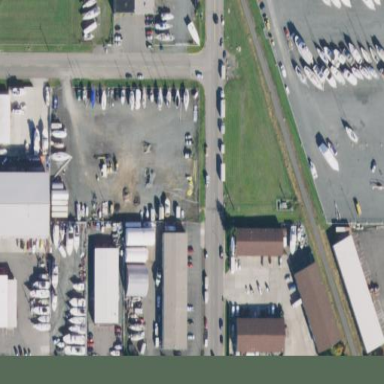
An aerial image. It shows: Boatyard located near waterway.